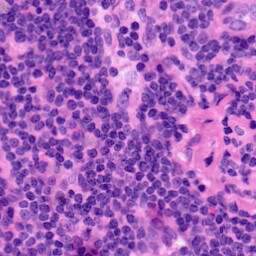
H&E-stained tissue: LymphNode